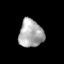
Tissue: lung
Cell type: Epithelial cells
Senescence score: 0.2178
Nuclear area (px): 659
Mean DAPI intensity: 172.695